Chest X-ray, PA view. Patient: 44 years old, sex F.
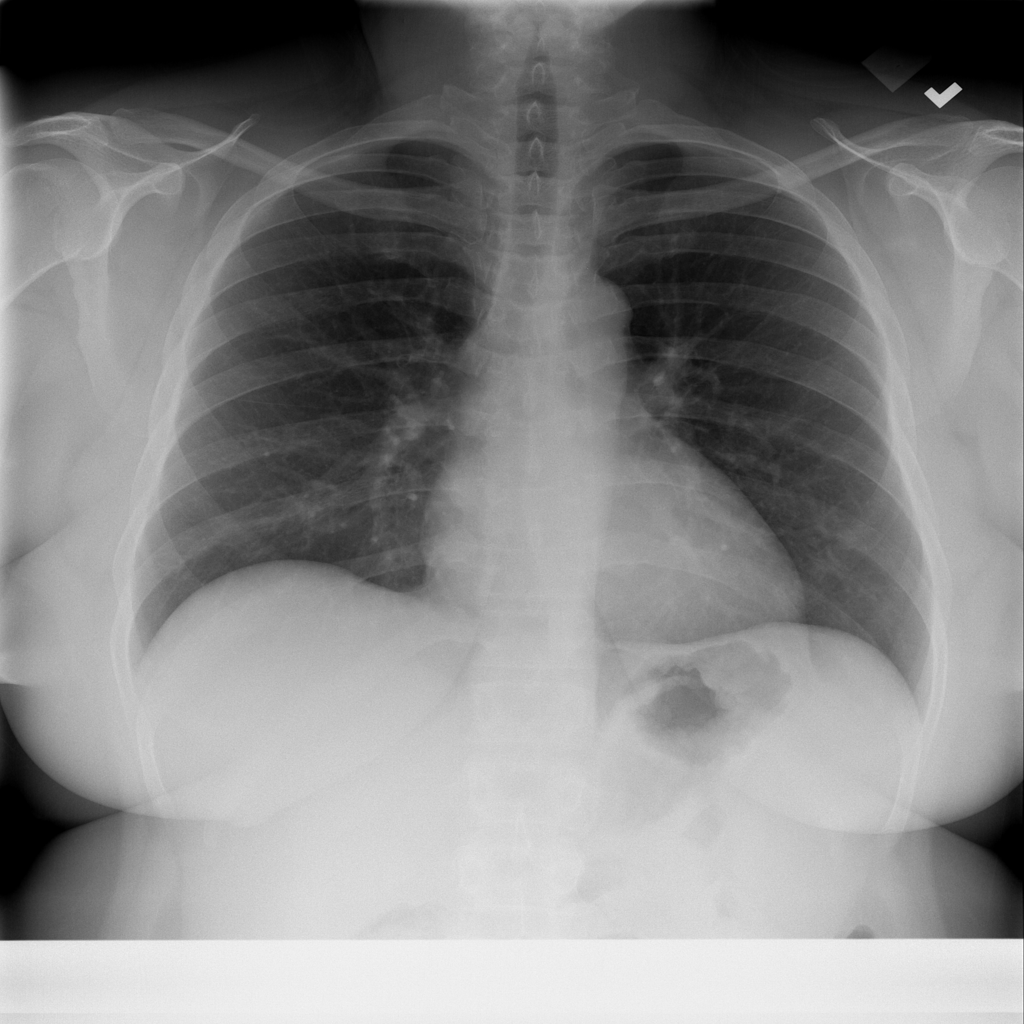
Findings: No Finding